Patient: sex M, age 68
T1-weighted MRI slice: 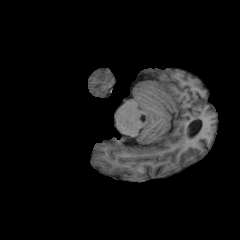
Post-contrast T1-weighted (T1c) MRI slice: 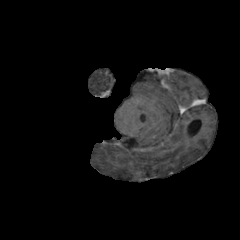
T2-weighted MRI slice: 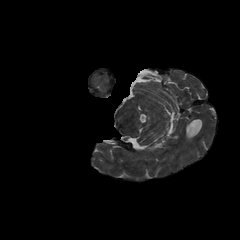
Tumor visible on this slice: no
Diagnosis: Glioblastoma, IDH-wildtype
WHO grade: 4